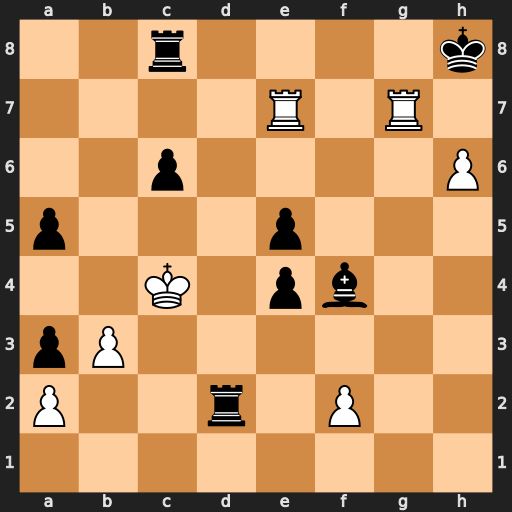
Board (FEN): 2r4k/4R1R1/2p4P/p3p3/2K1pb2/pP6/P2r1P2/8
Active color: w
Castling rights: -
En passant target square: -
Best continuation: Rh7+ Kg8 Reg7+ Kf8 Rh8#